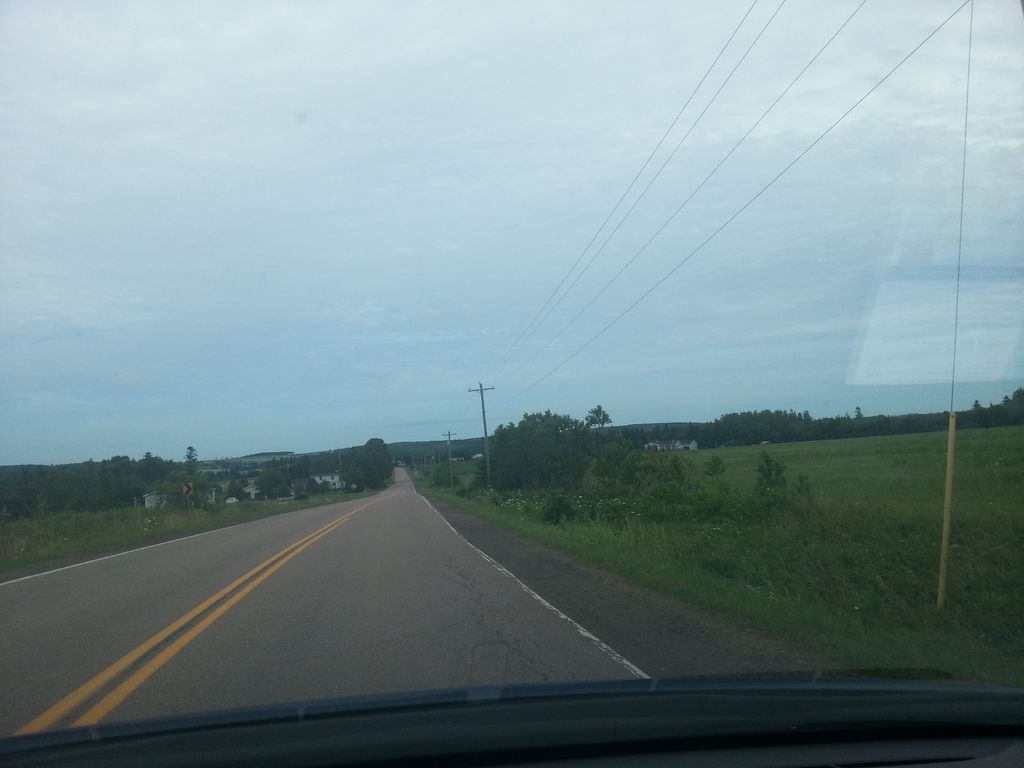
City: charlottetown